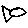
Label: fish